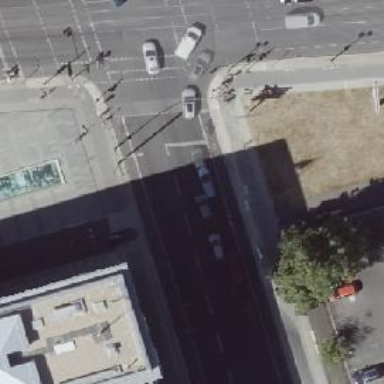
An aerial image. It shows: Secondary road with asphalt surface. There are separate sidewalks on both sides and dedicated cycling lanes on both sides.